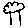
Label: tree